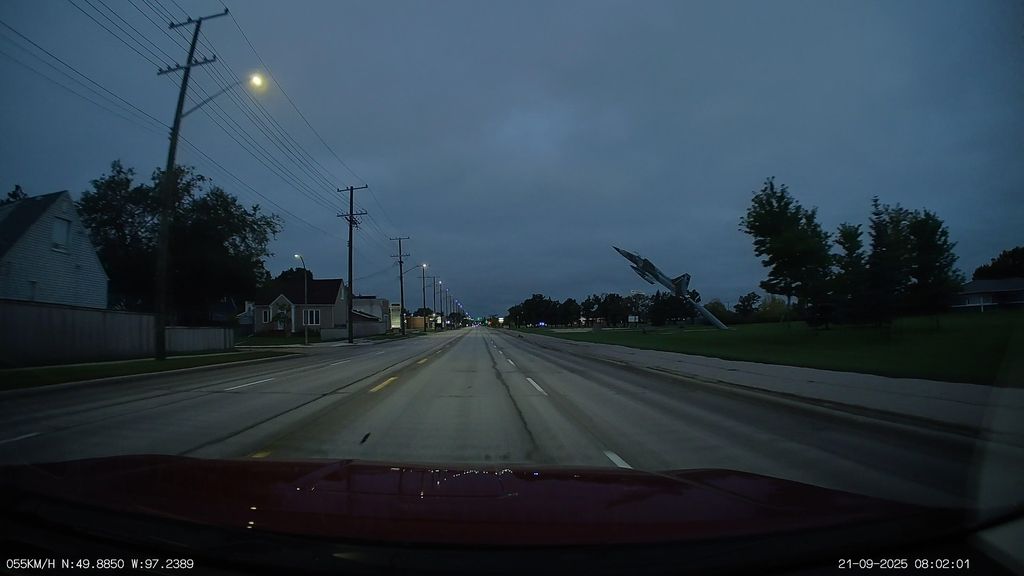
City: winnipeg